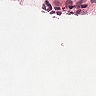
Metastatic tissue present: no